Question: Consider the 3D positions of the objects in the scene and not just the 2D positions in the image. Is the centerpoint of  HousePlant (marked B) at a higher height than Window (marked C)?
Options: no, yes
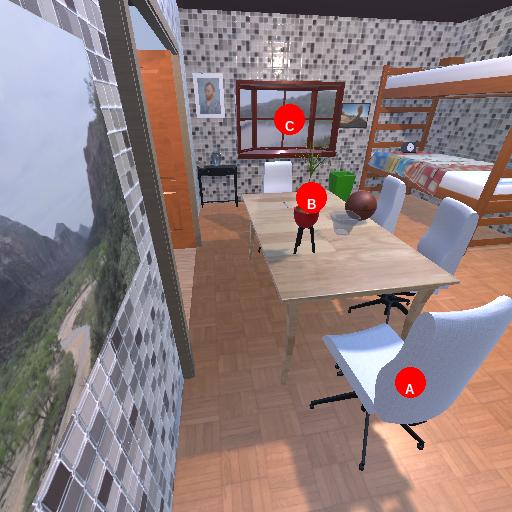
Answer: no